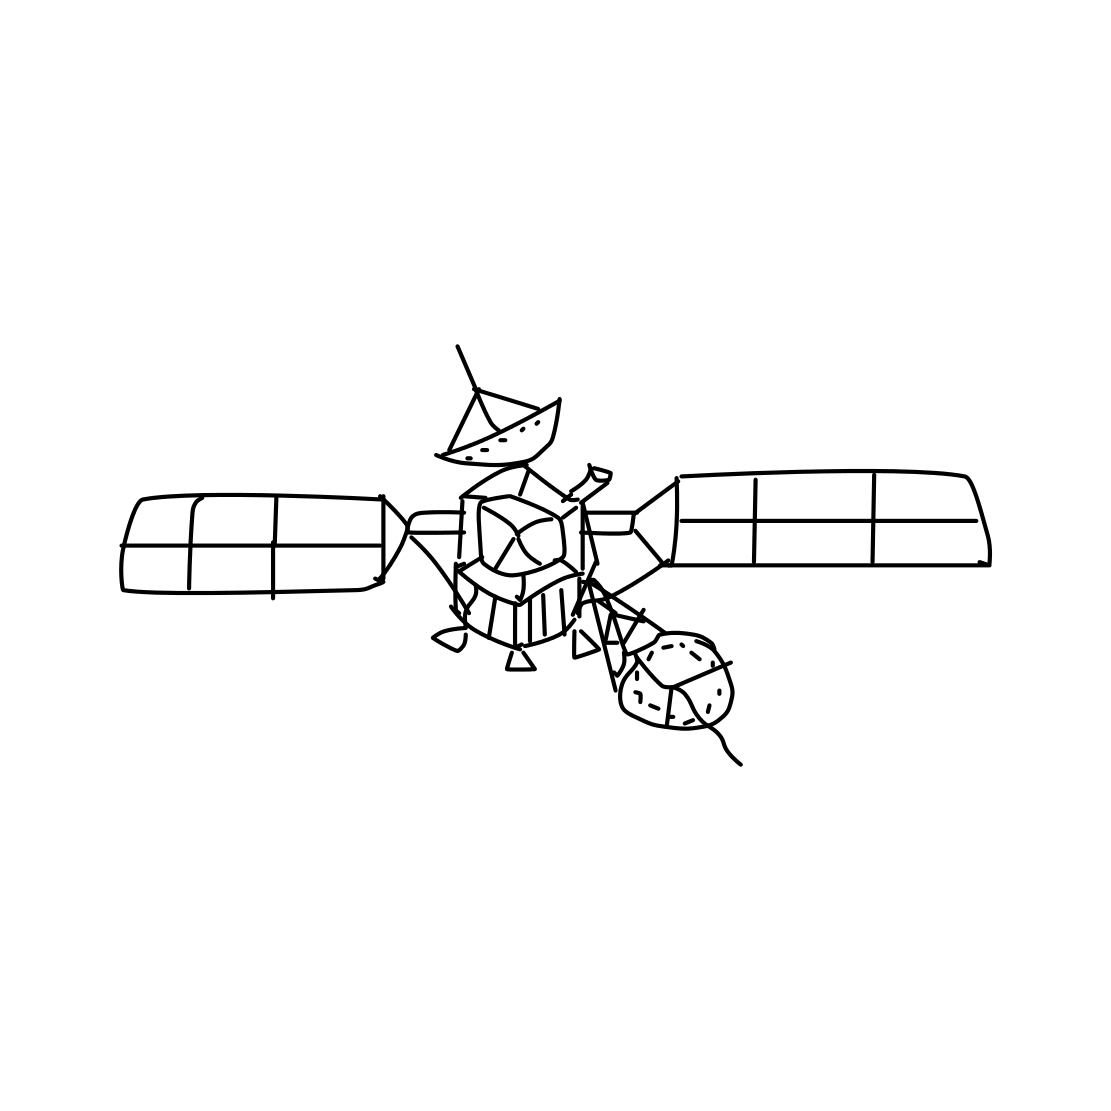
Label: satellite